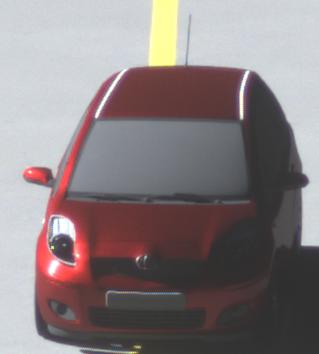
Make: Toyota
Model: Yaris 1.0
Detailed model: Yaris (XP13)
Model produced from: 2011/10
Model produced until: 2014/08
Doors: 3
Color: red
Road condition: wet road
Daytime: midday
Contrast: high contrast